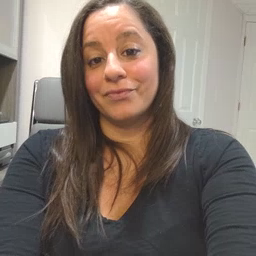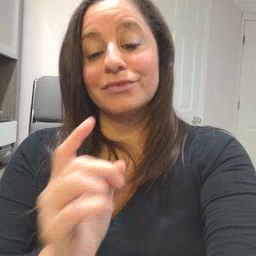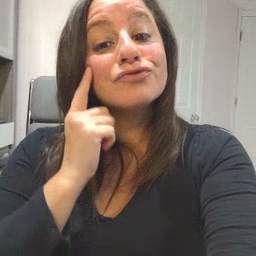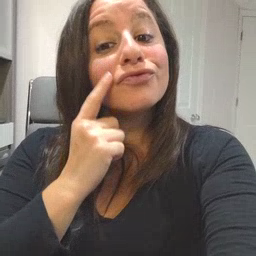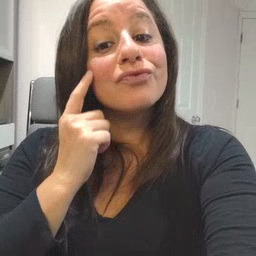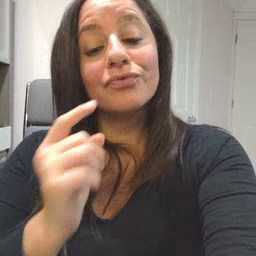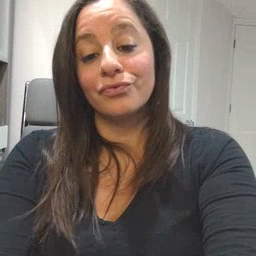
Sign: cheek